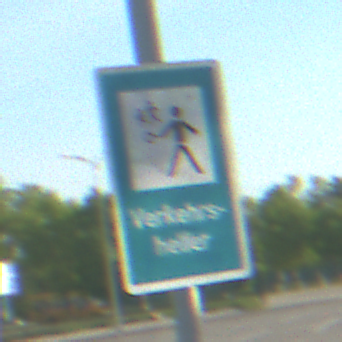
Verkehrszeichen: Verkehrshelfer
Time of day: MorningAfternoon
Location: Outdoor (Suburban)
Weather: PartlyCloudy
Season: NotSpecified
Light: Natural